Question: I'm trying to aggregate some customer order data into one table for analysis. The data is the number of products a customer orders, then trying to determine whether the order is a small, medium, or large order, then determine the total products they bought and the cost of the order by 'OrderSize'.
Small order - 1 - 2 products
Medium order - 3 - 4 products
Large Order - >=5 products
Here is the data:
'''
CustomerID OrderID OrderSize OrderTotal
1 800 1 $20
2 801 1 $10
3 802 4 $85
1 803 1 $30
2 804 8 $120
3 805 1 $40
'''
Here is the table I am attempting to build (easier to just post an image):

I could run an update query like this to populate the table:
-- Build the table --
'''
CREATE TABLE Customers (
CustomerID varchar(10) PRIMARY KEY,
SmallOrderCount int,
SmallOrderProducts int,
SmallOrderTotal money,
MedOrderCount int,
MedOrderProducts int,
MedOrderTotal money,
LargeOrderCount int,
LargeOrderProducts int,
LargeOrderTotal money
);
'''
-- Insert the unique customers --
'''
INSERT INTO Customers
SELECT CustomerID FROM Orders GROUP BY CustomerID;
'''
-- Update to populate the order information --
'''
UPDATE Customers
SET SmallOrderCount = (SELECT count(*) FROM Orders WHERE OrderSize BETWEEN 1 AND 2 AND Orders.CustomerID = Customers.CustomerID);
UPDATE Customers
SET SmallOrderProducts = (SELECT sum(OrderSize) FROM Orders WHERE OrderSize BETWEEN 1 AND 2 AND Orders.CustomerID = Customers.CustomerID);
UPDATE Customers
SET SmallOrderTotal = (SELECT sum(OrderTotal) FROM Orders WHERE OrderSize BETWEEN 1 AND 2 AND Orders.CustomerID = Customers.CustomerID);
'''
Then I could repeat this for the remaining 6 columns.
However, this seems like a lot of work. Is there a way to populate my 'Customer' table using a subquery that may be less work? Or is my approach above the most direct?
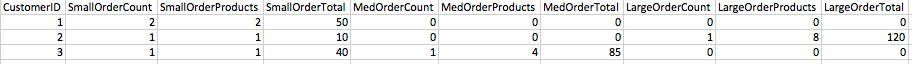
Answer: You can do of it in one INSERT command with CASE statements:
'''
INSERT INTO Customers
SELECT CustomerID
,sum(CASE WHEN OrderSize BETWEEN 1 AND 2 THEN 1 ELSE 0 END) AS SmallOrderCount
,sum(CASE WHEN OrderSize BETWEEN 1 AND 2 THEN OrderSize ELSE 0 END) AS SmallOrderProducts
,sum(CASE WHEN OrderSize BETWEEN 1 AND 2 THEN OrderTotal ELSE 0 END) AS SmallOrderTotal
,sum(CASE WHEN OrderSize BETWEEN 3 AND 4 THEN 1 ELSE 0 END) AS MedOrderCount
,sum(CASE WHEN OrderSize BETWEEN 3 AND 4 THEN OrderSize ELSE 0 END) AS MedOrderProducts
,sum(CASE WHEN OrderSize BETWEEN 3 AND 4 THEN OrderTotal ELSE 0 END) AS MedOrderTotal
,sum(CASE WHEN OrderSize > 4 THEN 1 ELSE 0 END) AS LargeOrderCount
,sum(CASE WHEN OrderSize > 4 THEN OrderSize ELSE 0 END) AS LargeOrderProducts
,sum(CASE WHEN OrderSize > 4 THEN OrderTotal ELSE 0 END) AS LargeOrderTotal
FROM Orders
GROUP BY CustomerID;
'''
See this <URL>.